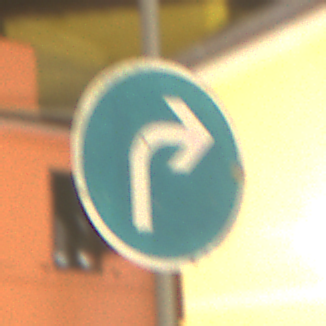
Verkehrszeichen: VorgeschriebeneFahrtrichtungRechts
Umgebung: Outdoor, Urban
Tageszeit: Night
Wetter: PartlyCloudy
Licht: Artificial
Jahreszeit: NotSpecified
Kontrast: HighContrast